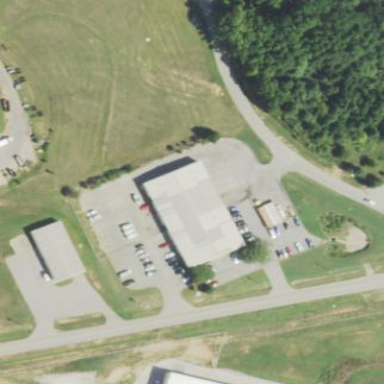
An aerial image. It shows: Commercial building.